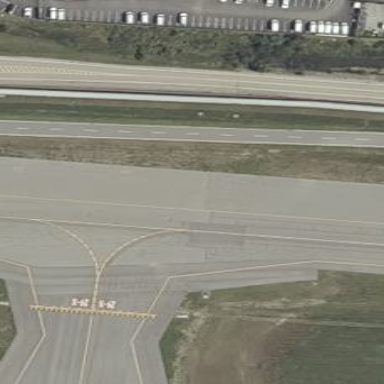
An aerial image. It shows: Apron at the airport.